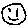
Label: smiley face